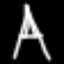
Label: The Eiffel Tower